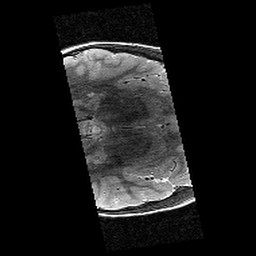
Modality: T2w
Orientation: axial
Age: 12
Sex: female
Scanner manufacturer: siemens
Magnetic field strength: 3 T
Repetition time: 9.23 s
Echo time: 0.067 s